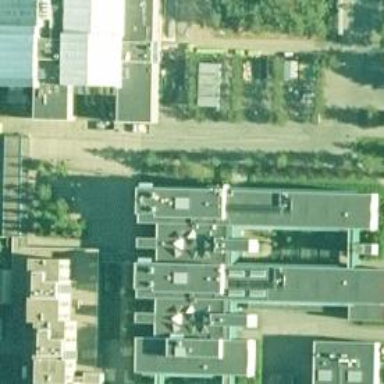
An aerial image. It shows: Pedestrian area with paving stones.